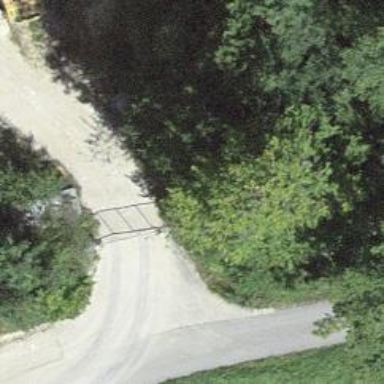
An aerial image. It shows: Gate.